Question: I'd like to make this layout using JFrame, is it possible ?

Thank you
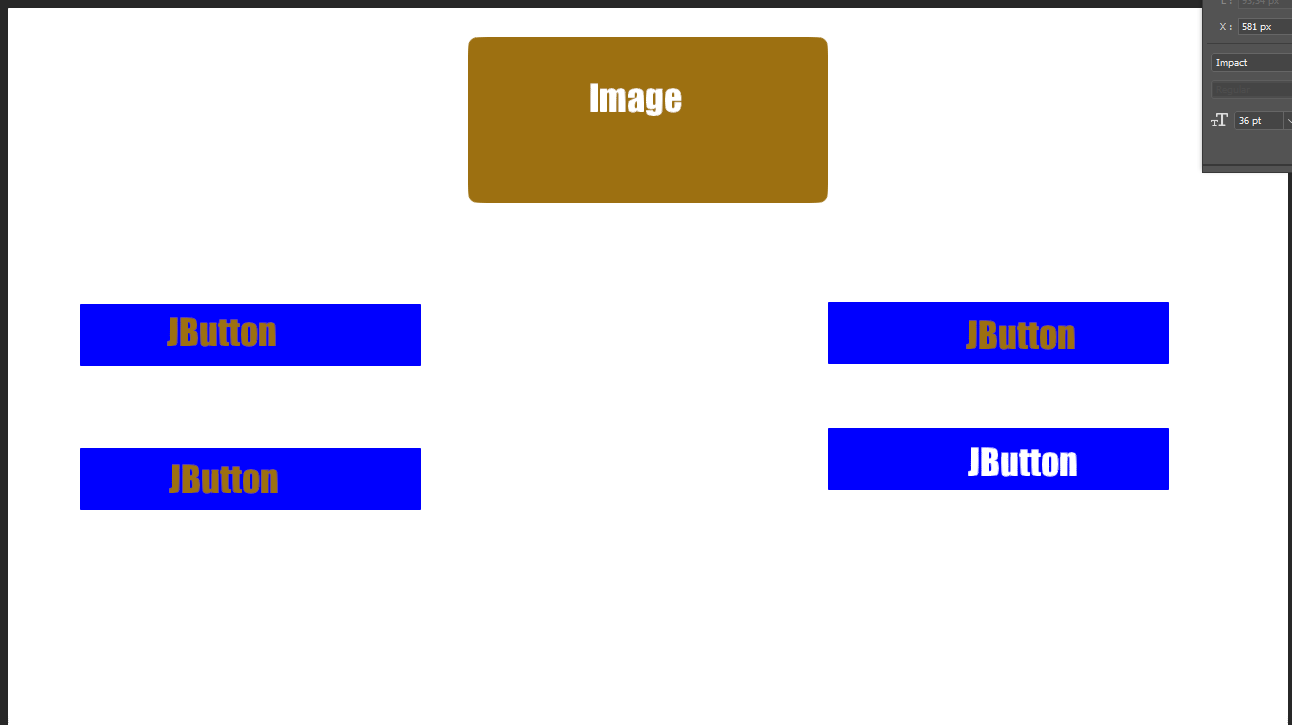
Answer: Use border layout as base layout that will hold all components. Add your image to borderlayout.north. Then create 2 flow layout for left and right buttons. Add your buttons to flow layouts and add your layout to left and right of borderlayout.